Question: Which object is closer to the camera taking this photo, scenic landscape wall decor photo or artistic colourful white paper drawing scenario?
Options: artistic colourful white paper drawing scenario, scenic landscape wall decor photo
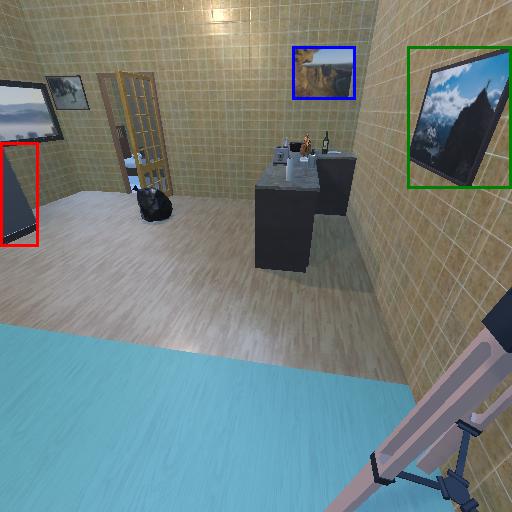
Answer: artistic colourful white paper drawing scenario